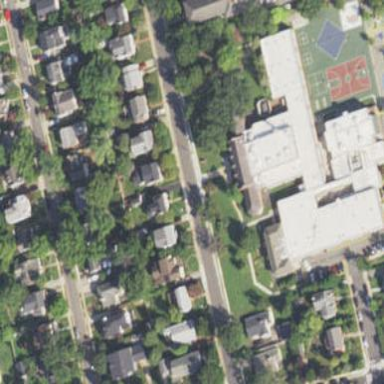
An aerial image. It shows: Primary school.